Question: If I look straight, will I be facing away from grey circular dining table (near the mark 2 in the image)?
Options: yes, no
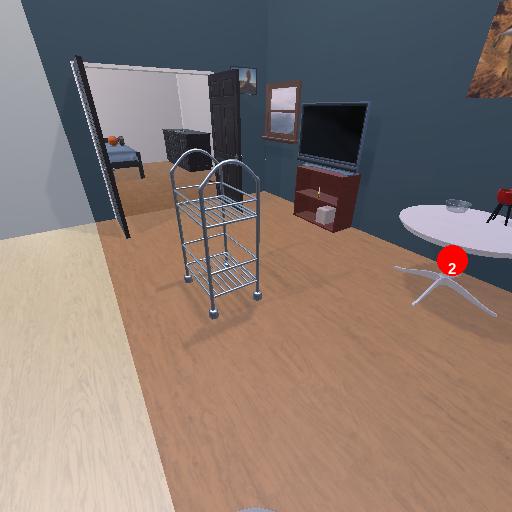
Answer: yes